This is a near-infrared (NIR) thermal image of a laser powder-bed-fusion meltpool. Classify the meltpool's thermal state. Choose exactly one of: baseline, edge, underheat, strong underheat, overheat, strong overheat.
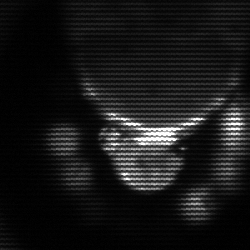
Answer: edge